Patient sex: M
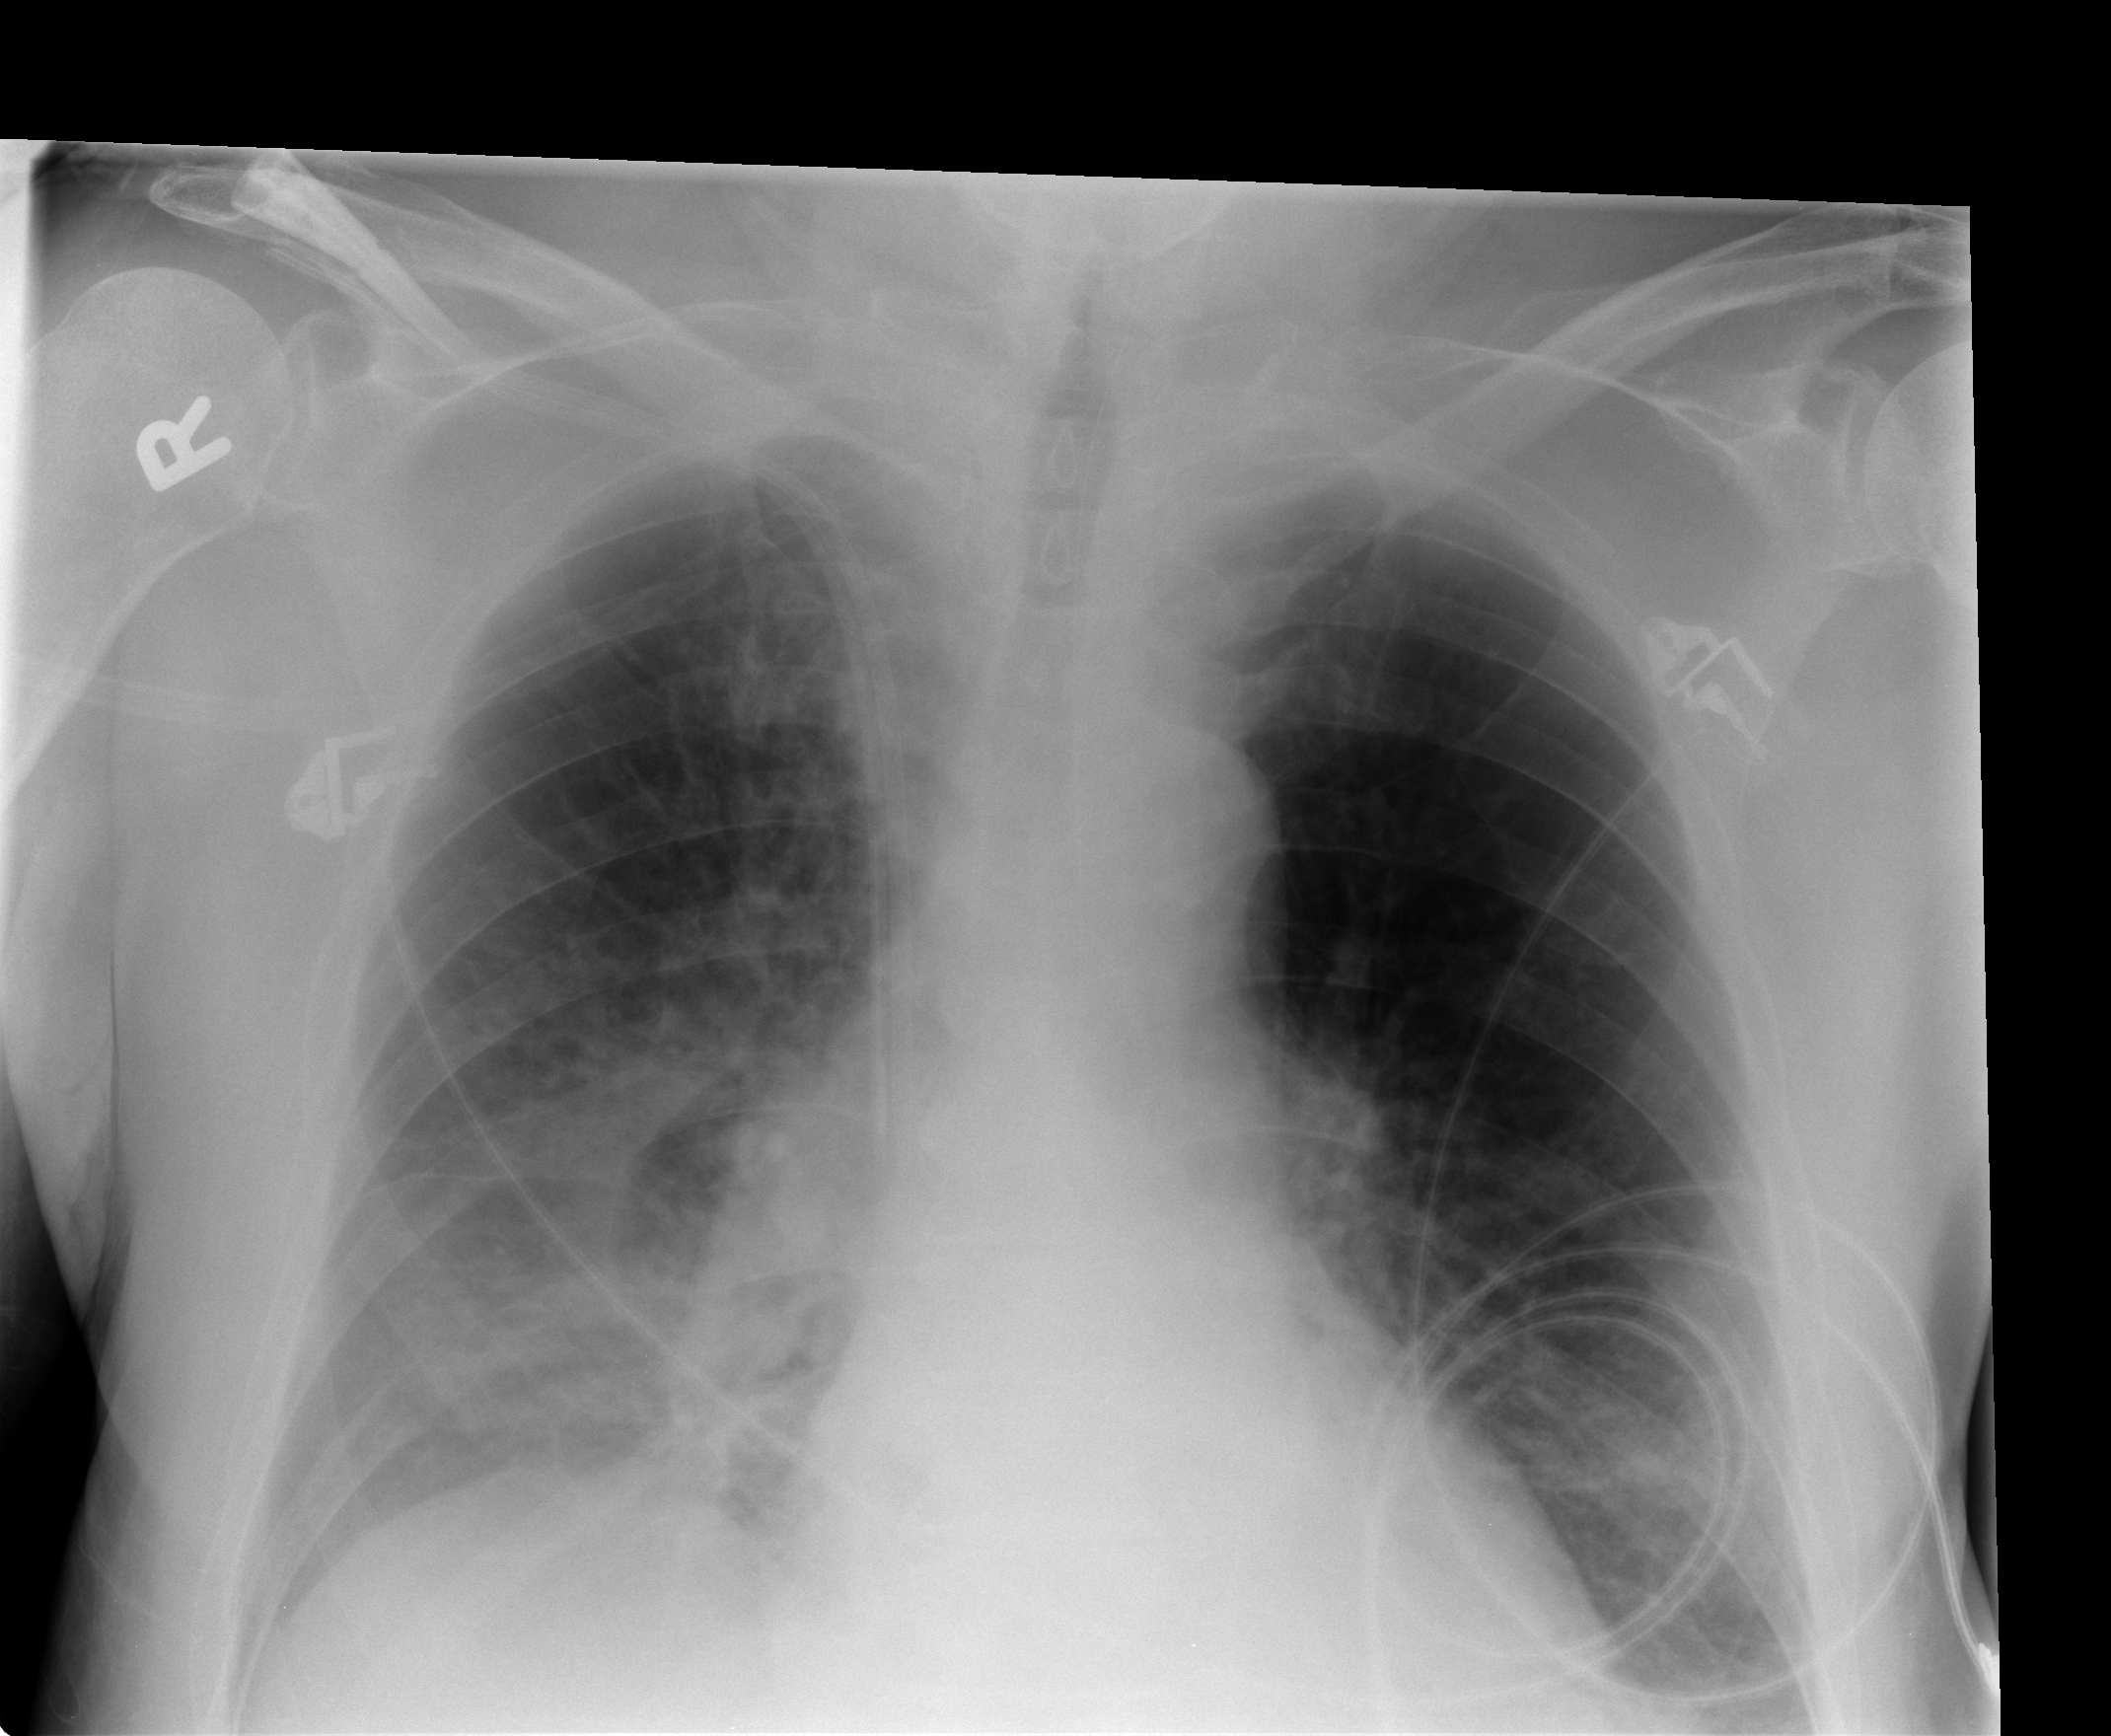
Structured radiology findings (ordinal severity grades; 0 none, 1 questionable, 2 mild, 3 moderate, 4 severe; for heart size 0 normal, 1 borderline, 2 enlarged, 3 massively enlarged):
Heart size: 0
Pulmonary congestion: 2
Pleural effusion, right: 2
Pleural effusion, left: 0
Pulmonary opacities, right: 2
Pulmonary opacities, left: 0
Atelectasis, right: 2
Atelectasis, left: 2